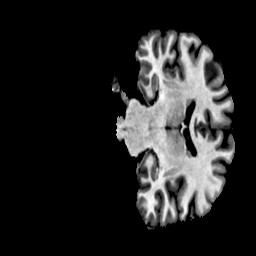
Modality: T1w
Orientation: coronal
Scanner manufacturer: ge
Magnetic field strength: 3 T
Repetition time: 0.00766 s
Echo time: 0.003476 s